Field crop: maize
Growth stage: 2
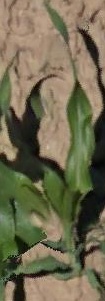
Species: maize